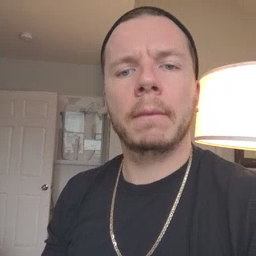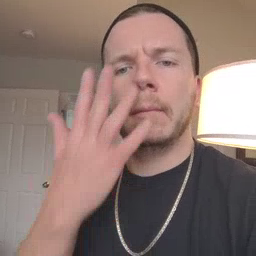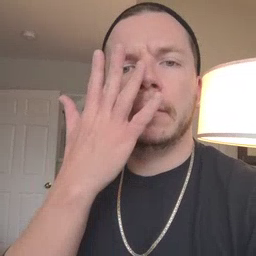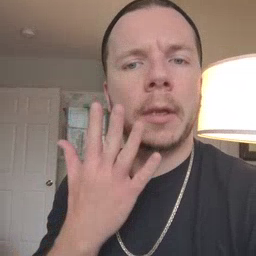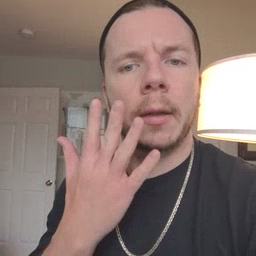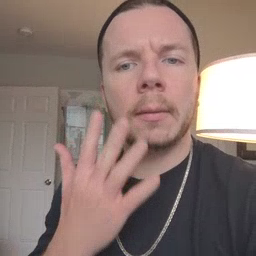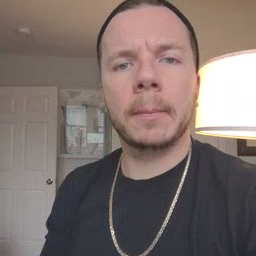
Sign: sad